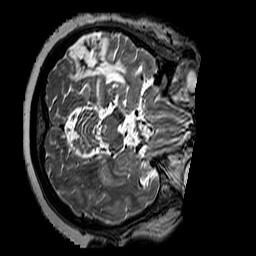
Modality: T2w
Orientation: axial
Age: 44
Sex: female
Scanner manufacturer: siemens
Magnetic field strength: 3 T
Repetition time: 3.2 s
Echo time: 0.212 s